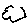
Label: cloud